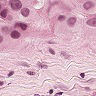
Metastatic tissue present: yes